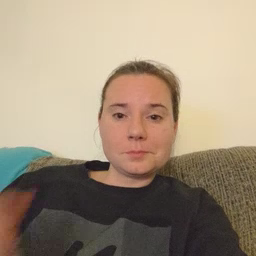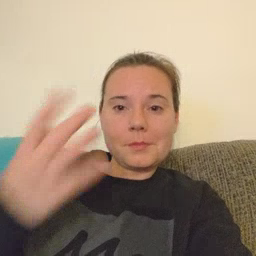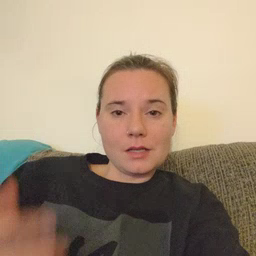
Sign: many